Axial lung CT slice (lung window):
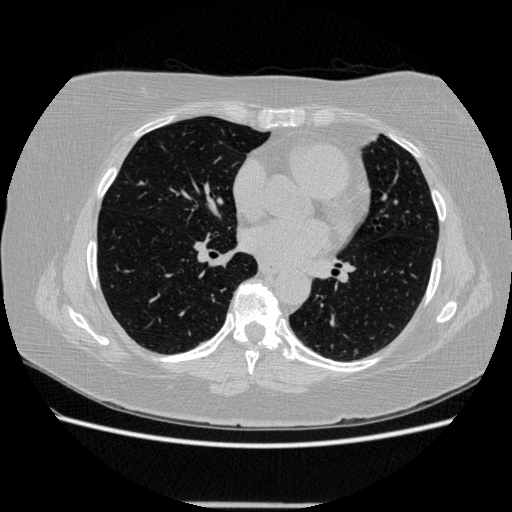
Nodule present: no